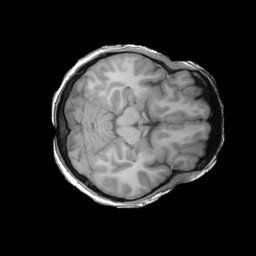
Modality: T1w
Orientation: axial
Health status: ill
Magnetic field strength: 3 T